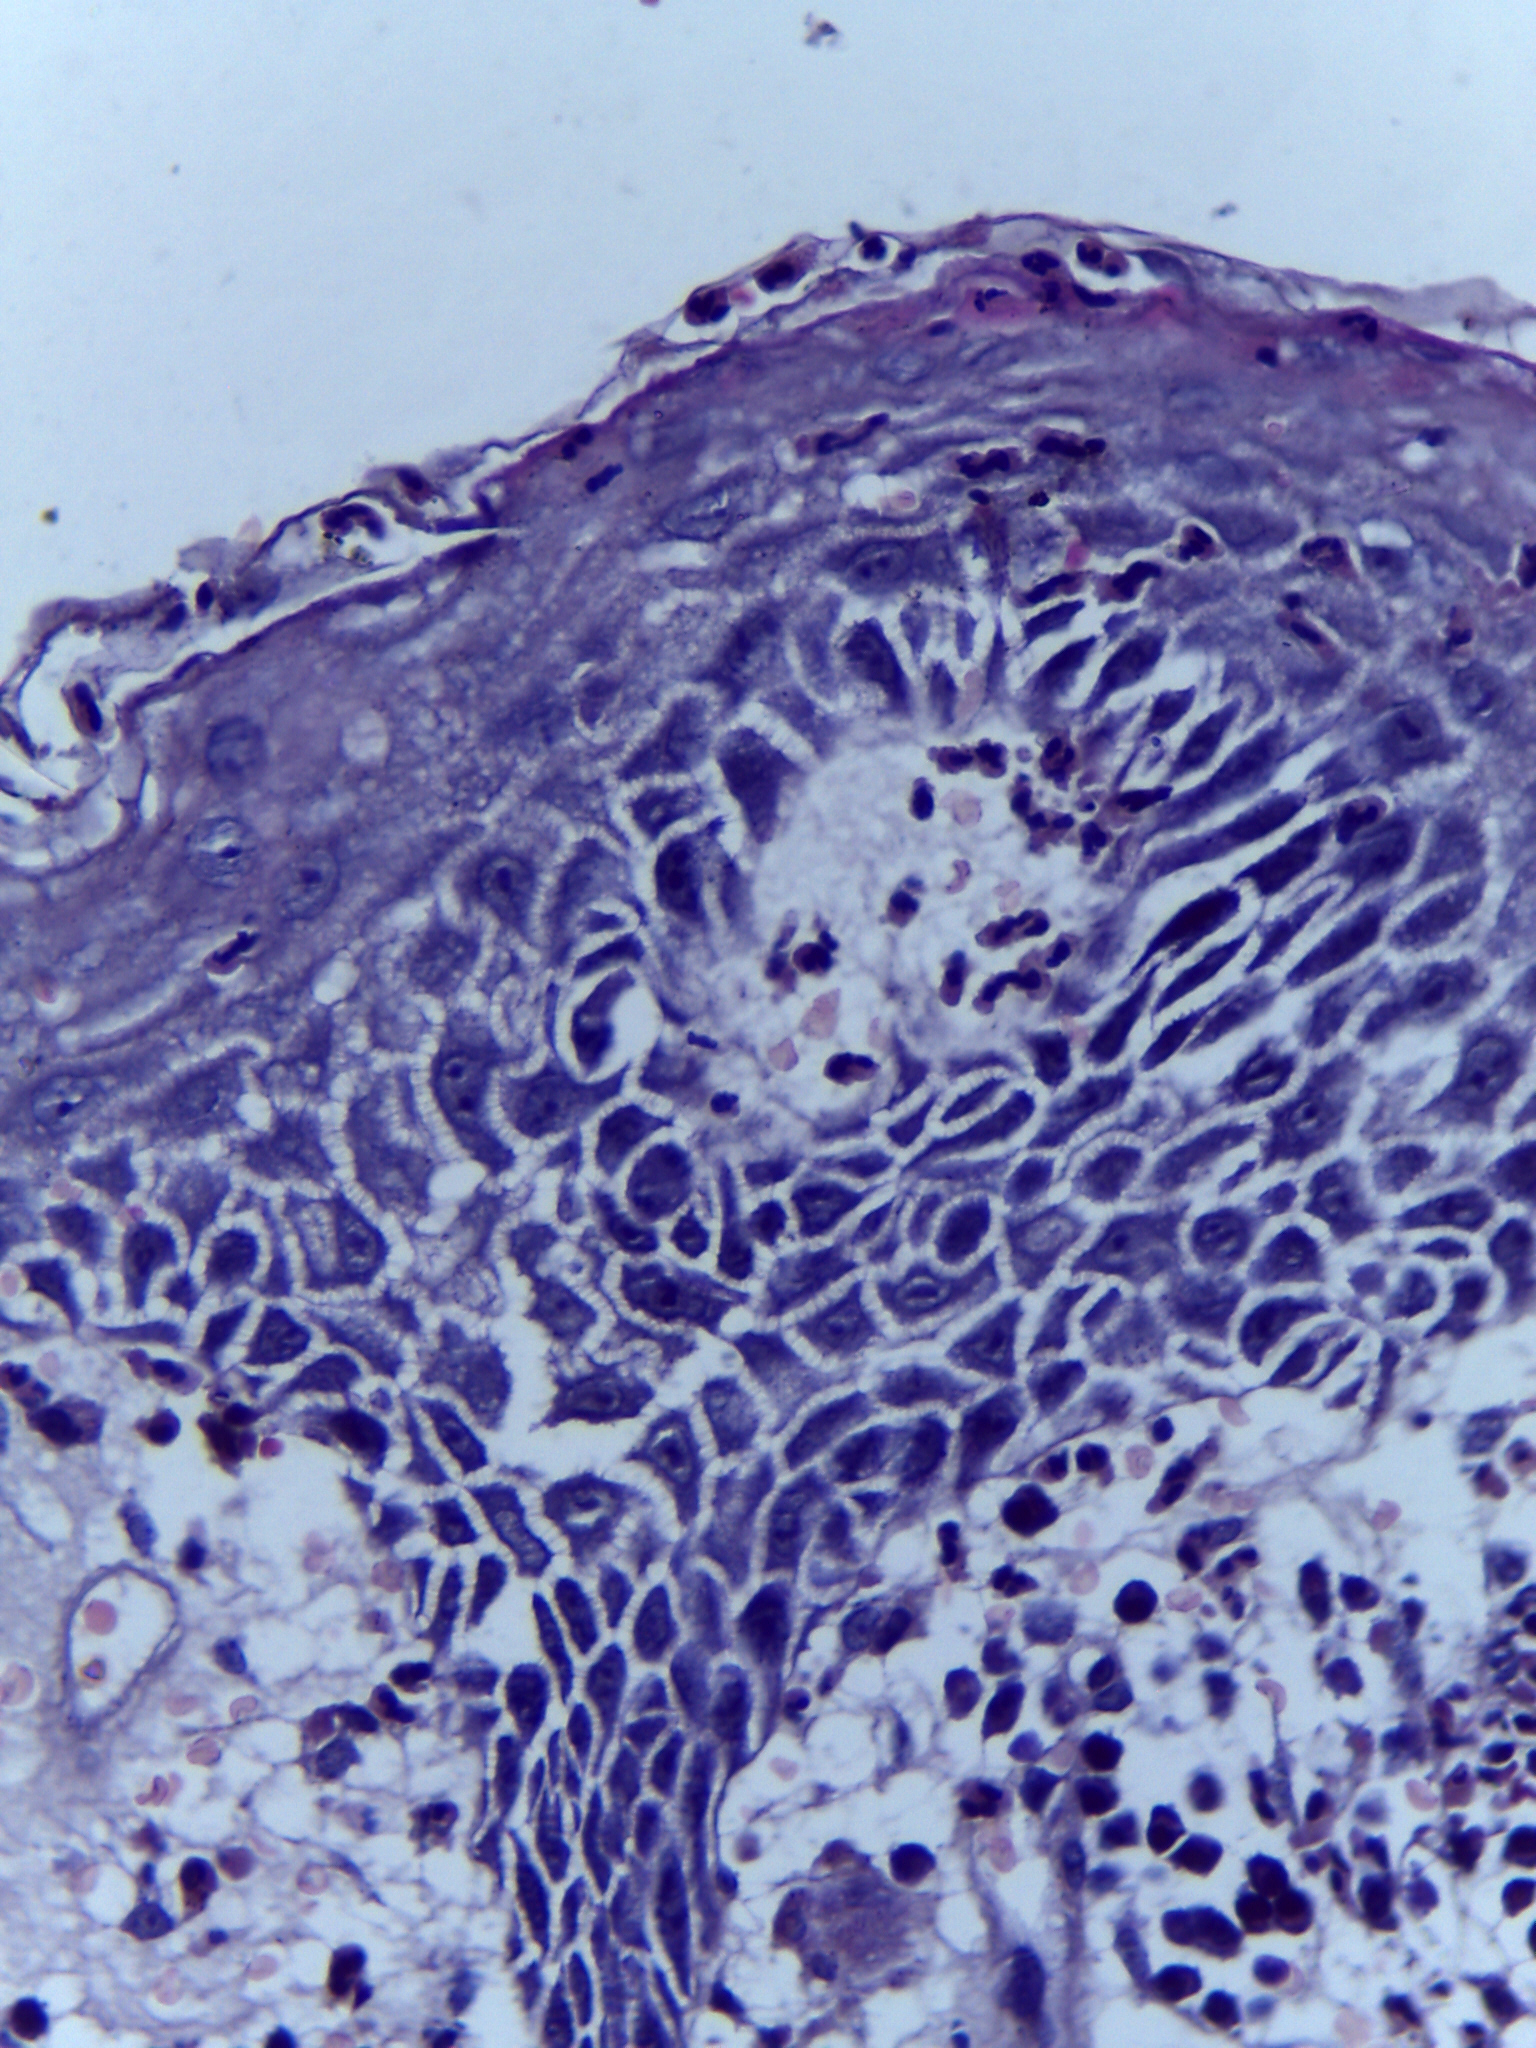
Diagnosis: OSCC